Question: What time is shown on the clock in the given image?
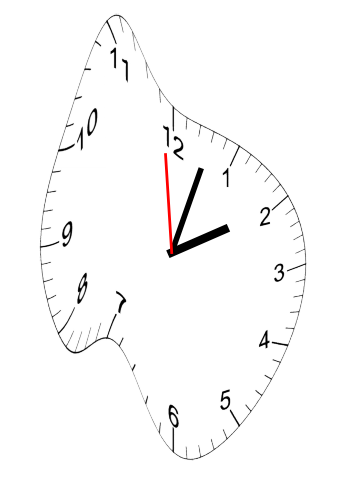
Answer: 02:02:59